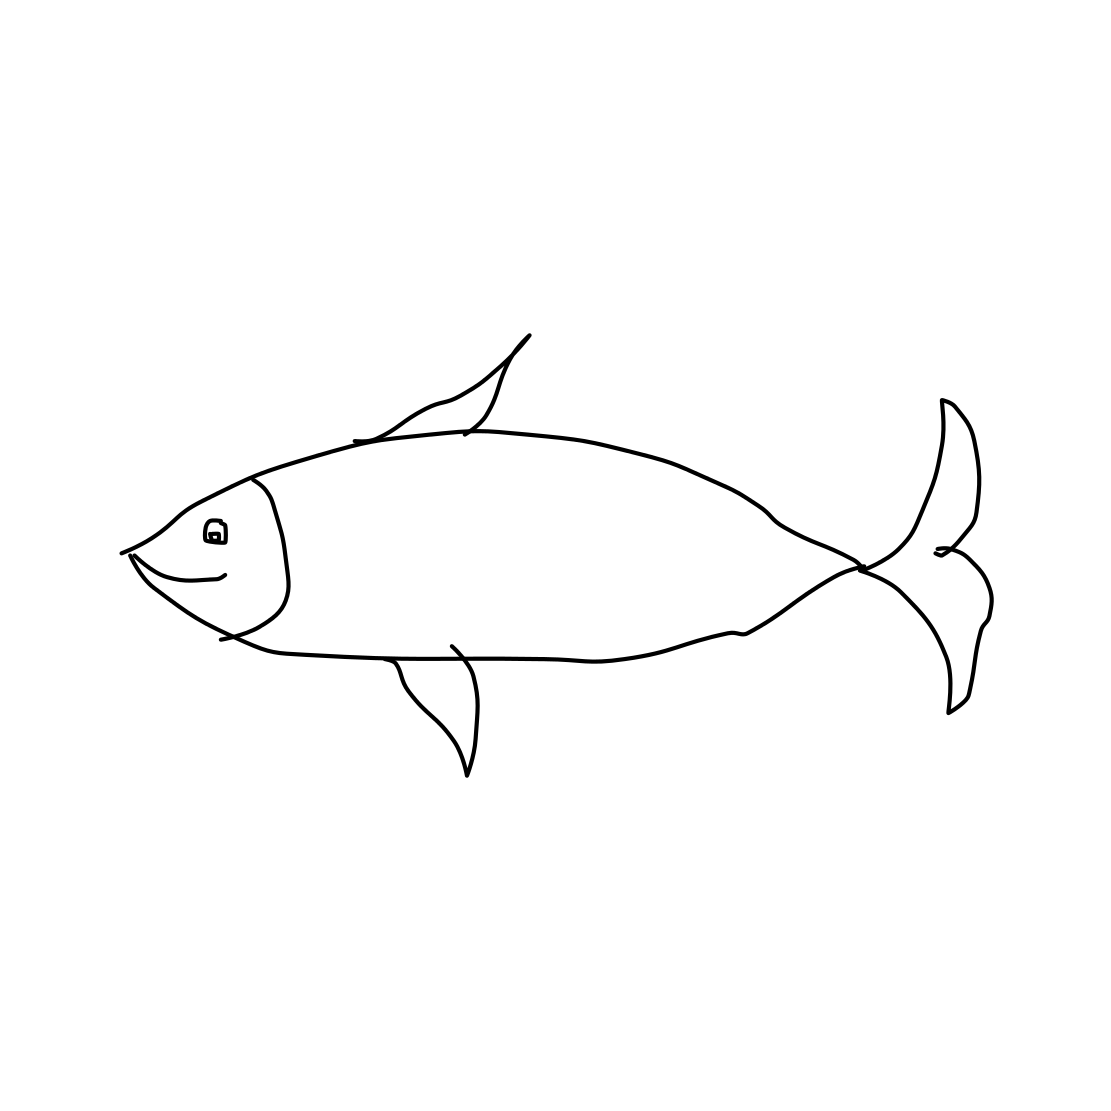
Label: fish